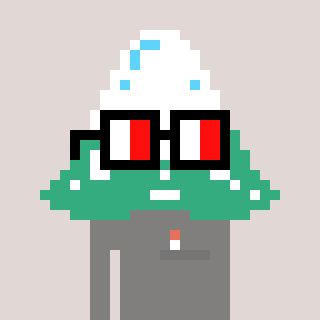
a pixel art character with square glasses with black frames and red eyes, a snowy mountain-shaped head and a bluegrey-colored body on a warm background